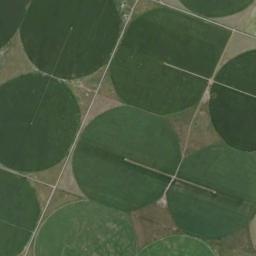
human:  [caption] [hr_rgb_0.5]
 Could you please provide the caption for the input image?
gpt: Eight or nine neatly arranged green circular farmland .

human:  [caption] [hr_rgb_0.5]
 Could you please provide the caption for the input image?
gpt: Several dark green circular farmlands are neatly arranged on the ground .

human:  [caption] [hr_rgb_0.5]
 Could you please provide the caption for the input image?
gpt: Some green circle farmland are in the bare land .

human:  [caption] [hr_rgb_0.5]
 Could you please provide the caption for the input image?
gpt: Three round fields are only half green .

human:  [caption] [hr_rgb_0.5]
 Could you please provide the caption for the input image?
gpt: There are some green circular farmlands of the same size .